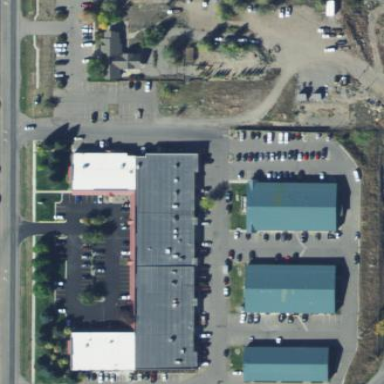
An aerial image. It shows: Parking area.